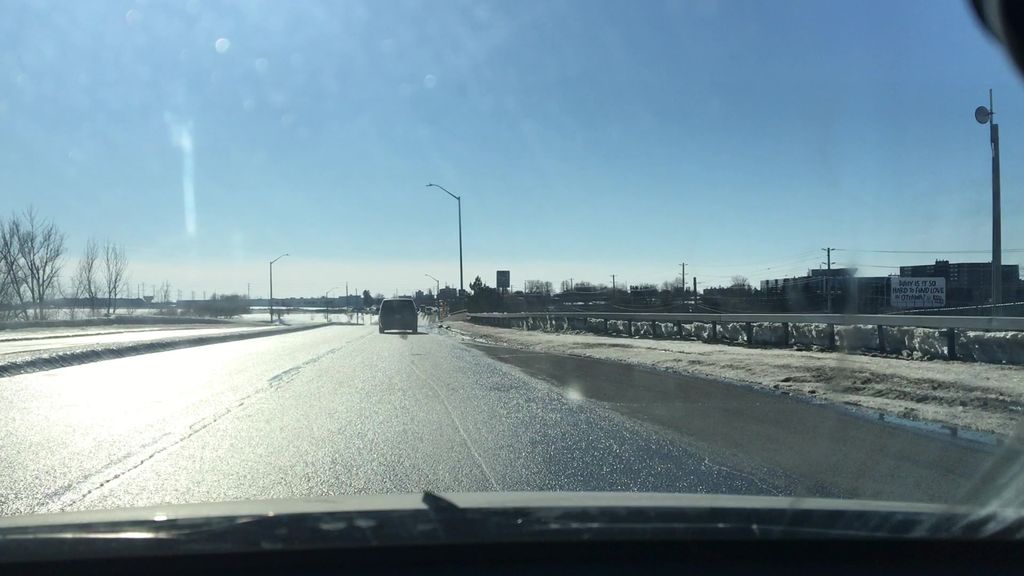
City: ottawa-gatineau